Question: A really simple question here.
How do you create a view like this?

It has to overlay the first time user runs this part of the app and be removed forever once the user taps on it. I understand it should be a UIImageView, but how do you make it active and then remove it from the view forever?
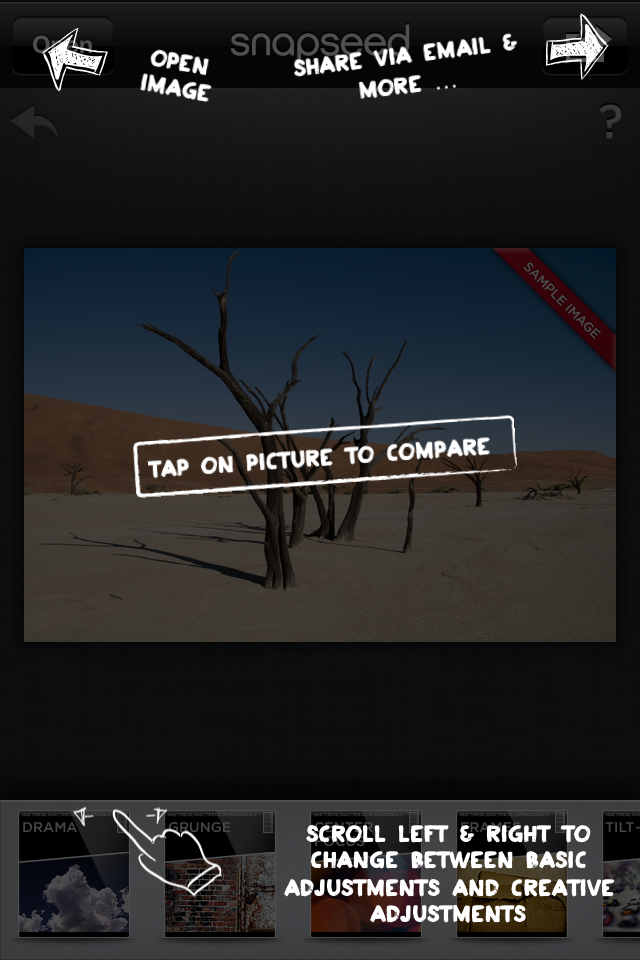
Answer: You can add your subview just after your app launch in the 'didFinishLaunchingWithOptions' method of your app delegate by using the 'addSubView' method of the 'UIView' class. Here are some code snippets of how you could proceed:
'''
- (BOOL)application:(UIApplication *)application
didFinishLaunchingWithOptions:(NSDictionary *)launchOptions {
UIImageView *imageView = [[UIImageView alloc]
initWithImage:[UIImage imageNamed:@"yourimage.png"]];
[self.window addSubview:imageView];
UITapGestureRecognizer * recognizer = [[UITapGestureRecognizer alloc] initWithTarget:self action:@selector(handleTap:)];
recognizer.delegate = self;
[imageView addGestureRecognizer:recognizer];
imageView.userInteractionEnabled = YES;
self.imageView = imageView;
}
- (void) handleTap:(UITapGestureRecognizer *)recognize
{
[self.imageView removeFromSuperView];
}
'''
Note that you will need a property to reference your imageView in the 'handleTap' method.